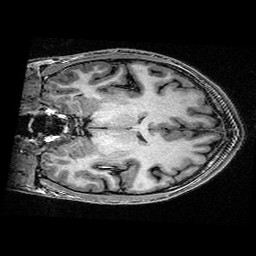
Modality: T1w
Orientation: coronal
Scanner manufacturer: ge
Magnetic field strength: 3 T
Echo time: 0.00318 s